Question: I need some help with a mySQL query I'm using in my php script. Seems I may be a bit confused on the way my INNER JOIN's are working.
'''
SELECT * FROM CART_CARD
INNER JOIN INVOICE ON CART_CARD.cartID = INVOICE.cart_invoice_id
INNER JOIN PURCHASE_CARD ON PURCHASE_CARD.invoiceID = INVOICE.ID
WHERE CART_CARD.cardEmail = 'info@test.com'
AND PURCHASE_CARD.ID BETWEEN 26118 AND 26620
'''
So there are 3 tables - CART_CARD, INVOICE, and PURCHASE_CARD.
PURCHASE_CARD has invoiceID, which matches up to INVOICE.ID.
INVOICE has a field card cart_invoice_id which matches up to CART_CARD.cartID.
I'm getting results, but it looks like the results are doubling and tripling the rows that are in CART_CARD. Does my query look right?
Results I'm getting back from CART_CARD. Please keep in mind that ID is the unique primary field. I've omitted the rest of the fields because it is sensitive information:

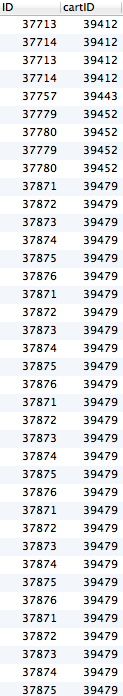
Answer: SELECT DISTINCT FROM CART_CARD. showing only the unique records.